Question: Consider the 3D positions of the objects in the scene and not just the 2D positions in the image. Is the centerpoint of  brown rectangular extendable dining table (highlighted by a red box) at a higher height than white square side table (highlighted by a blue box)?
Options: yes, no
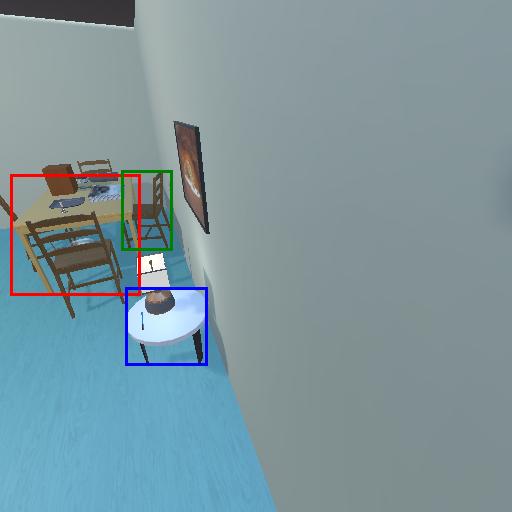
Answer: yes